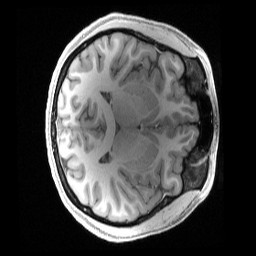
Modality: T1w
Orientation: axial
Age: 22
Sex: female
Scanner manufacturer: siemens
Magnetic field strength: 3 T
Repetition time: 2.4 s
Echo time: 0.00222 s